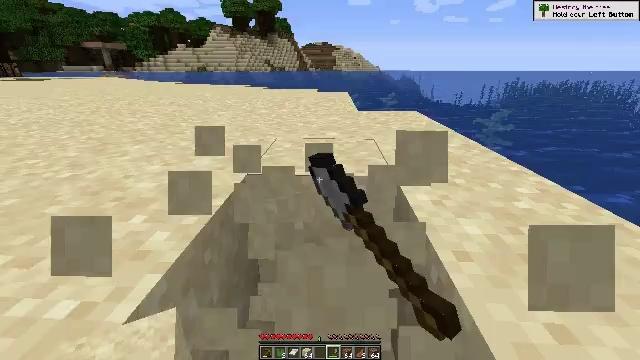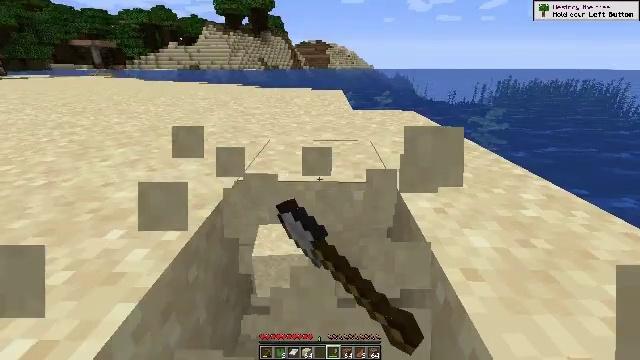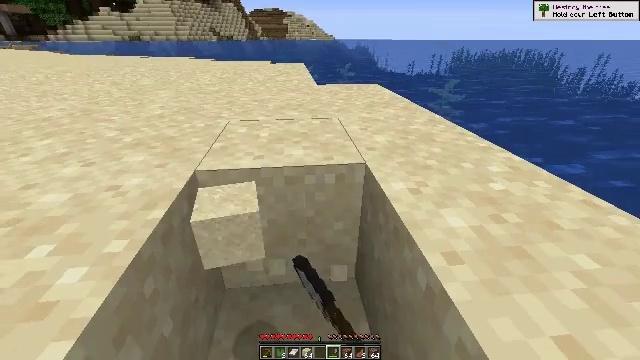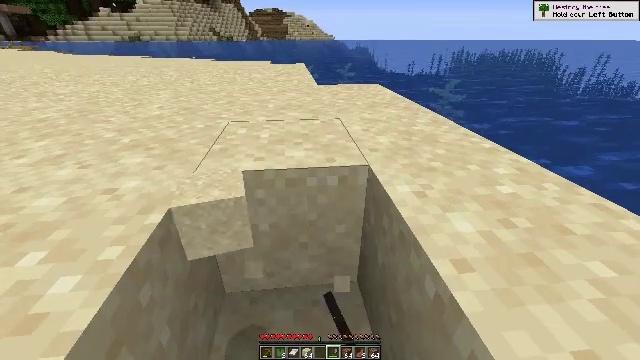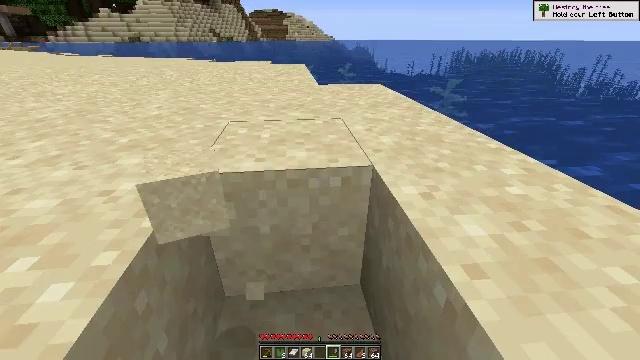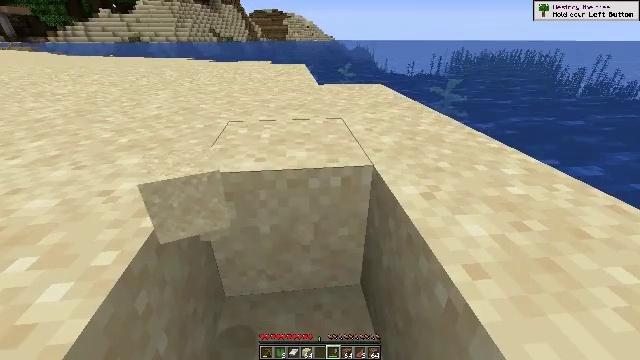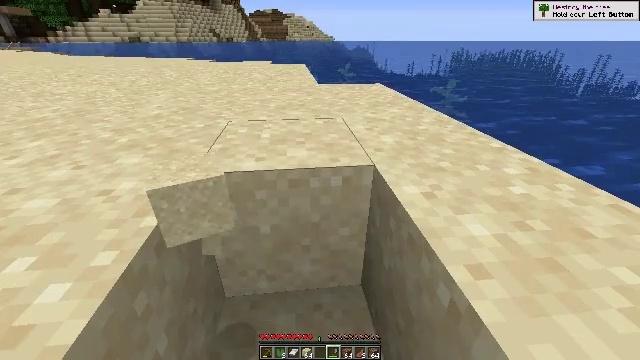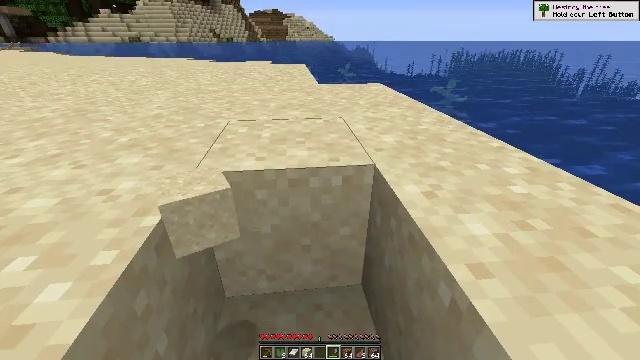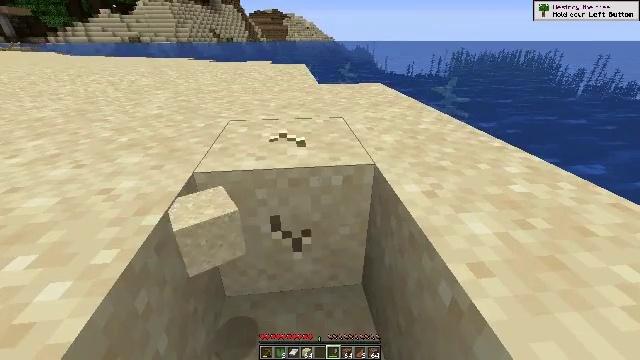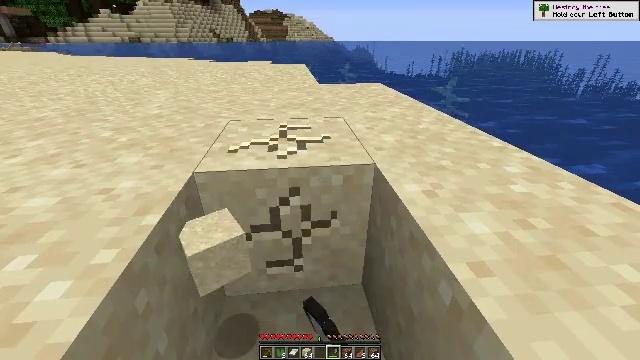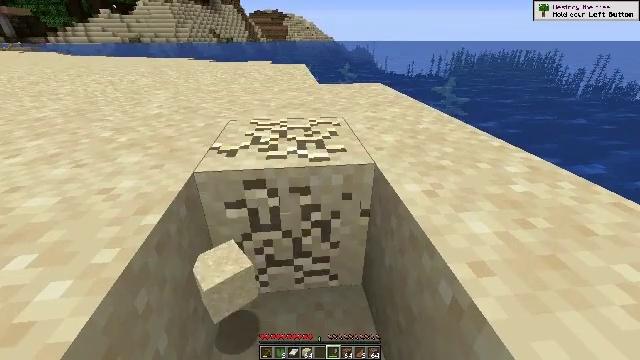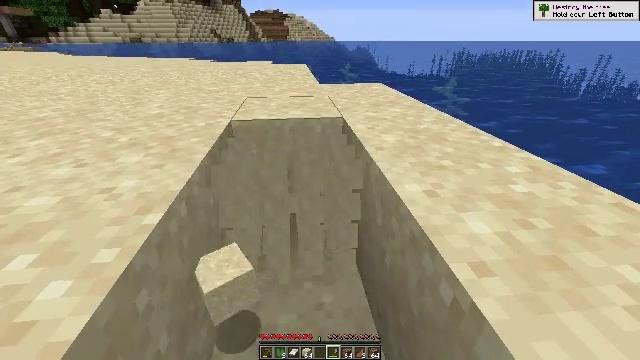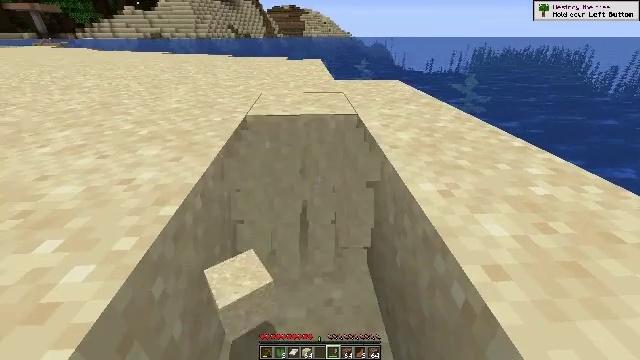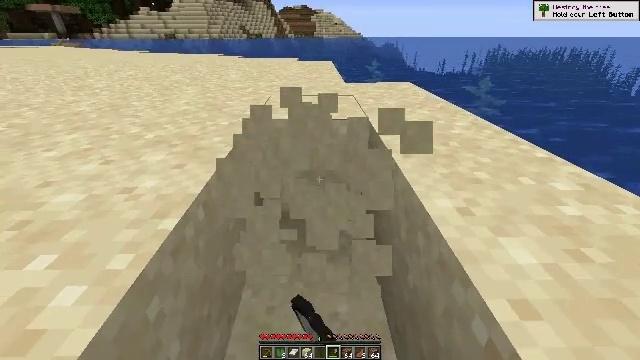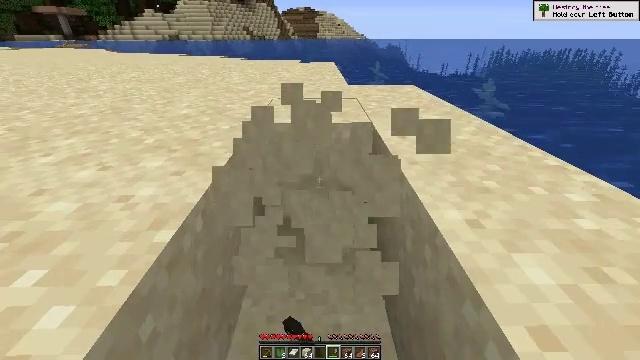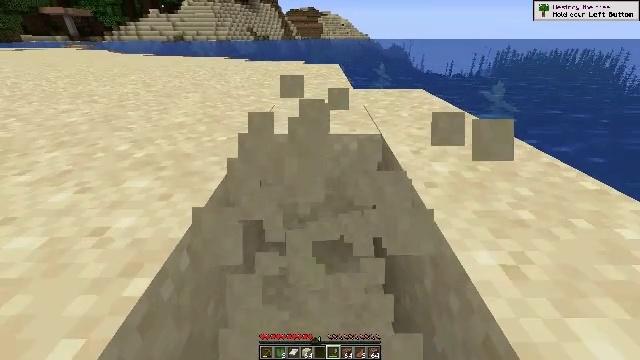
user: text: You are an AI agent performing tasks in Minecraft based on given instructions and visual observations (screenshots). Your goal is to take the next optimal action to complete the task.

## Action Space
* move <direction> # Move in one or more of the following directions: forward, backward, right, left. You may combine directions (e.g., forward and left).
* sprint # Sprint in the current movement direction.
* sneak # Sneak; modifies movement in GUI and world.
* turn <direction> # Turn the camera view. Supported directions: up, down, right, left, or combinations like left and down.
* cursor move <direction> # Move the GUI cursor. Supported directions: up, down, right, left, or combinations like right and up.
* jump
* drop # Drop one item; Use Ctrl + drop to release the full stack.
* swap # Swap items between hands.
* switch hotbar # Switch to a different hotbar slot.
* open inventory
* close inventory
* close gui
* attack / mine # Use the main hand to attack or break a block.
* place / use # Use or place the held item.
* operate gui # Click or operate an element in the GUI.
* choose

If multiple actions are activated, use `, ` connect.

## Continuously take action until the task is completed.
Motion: motion action
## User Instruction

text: Gather sand from the desert.
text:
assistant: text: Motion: move forward, attack / mine
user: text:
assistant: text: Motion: move forward, turn right and down, attack / mine
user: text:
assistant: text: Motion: no_op
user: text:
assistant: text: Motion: no_op
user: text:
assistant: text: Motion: no_op
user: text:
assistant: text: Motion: no_op
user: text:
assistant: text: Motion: no_op
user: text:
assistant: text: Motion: attack / mine
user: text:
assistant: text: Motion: attack / mine
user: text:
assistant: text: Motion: attack / mine
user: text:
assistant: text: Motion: attack / mine
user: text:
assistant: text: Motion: turn left, attack / mine
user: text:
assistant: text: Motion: move forward, turn left, attack / mine
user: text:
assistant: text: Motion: move forward, attack / mine
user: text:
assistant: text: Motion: move forward, attack / mine
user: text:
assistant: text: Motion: move forward, attack / mine
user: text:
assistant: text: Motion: move forward, attack / mine
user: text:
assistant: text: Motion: attack / mine
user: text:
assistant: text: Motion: attack / mine
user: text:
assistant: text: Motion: attack / mine
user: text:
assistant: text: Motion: attack / mine
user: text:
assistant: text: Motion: attack / mine
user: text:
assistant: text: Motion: attack / mine
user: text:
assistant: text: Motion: attack / mine
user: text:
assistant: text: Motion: no_op
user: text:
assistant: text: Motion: attack / mine
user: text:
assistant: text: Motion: attack / mine
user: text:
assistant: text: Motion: attack / mine
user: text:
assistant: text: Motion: attack / mine
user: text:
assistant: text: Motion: attack / mine